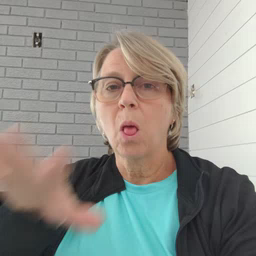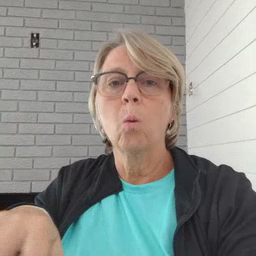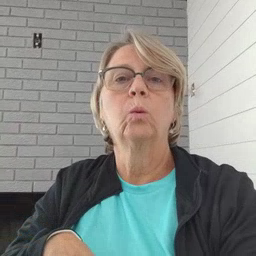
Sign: blow